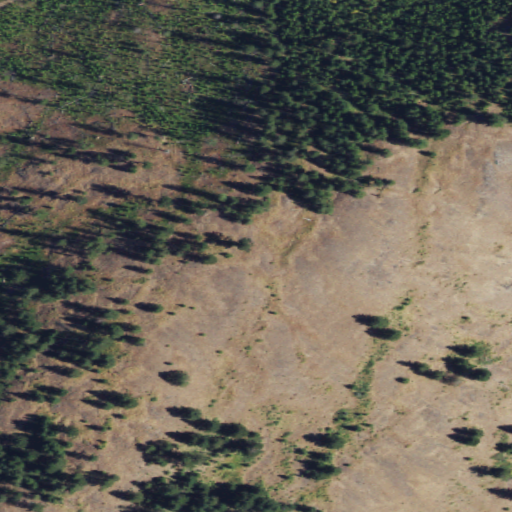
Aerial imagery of mountain in Washington named Manhattan Mountain containing shrub and evergreen forest